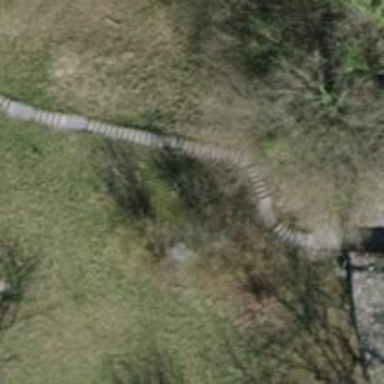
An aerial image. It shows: Road with steps.